Question: I'm currently using JFreeChart, but the the end of my plot doesn't intersect with the axes, plz have a look at my pic.
How could I get rid of that problem?
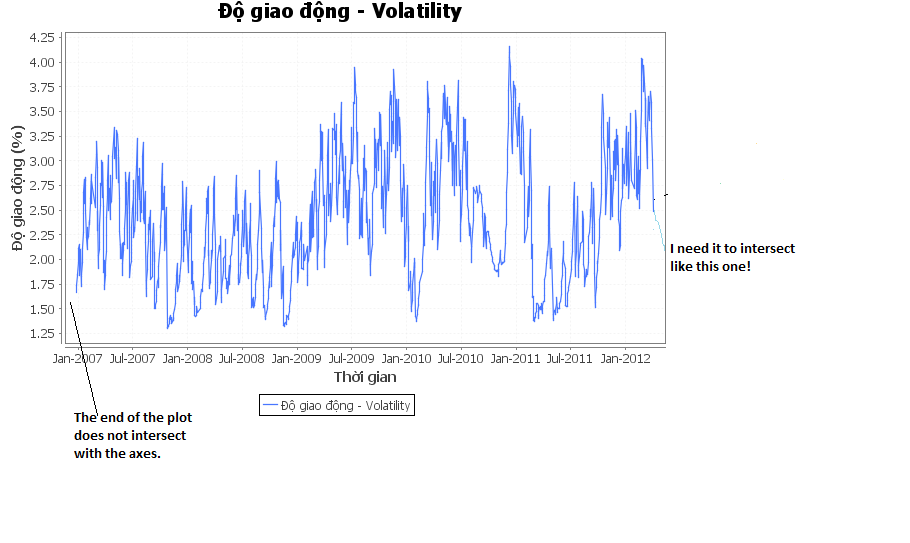
Answer: You can set the margins on your domain axis to zero:
'''
ValueAxis axis = plot.getDomainAxis();
axis.setLowerMargin(0);
axis.setUpperMargin(0);
'''